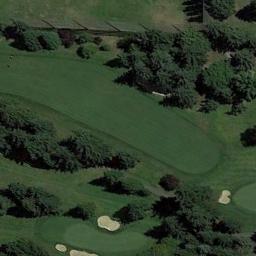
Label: golf_course